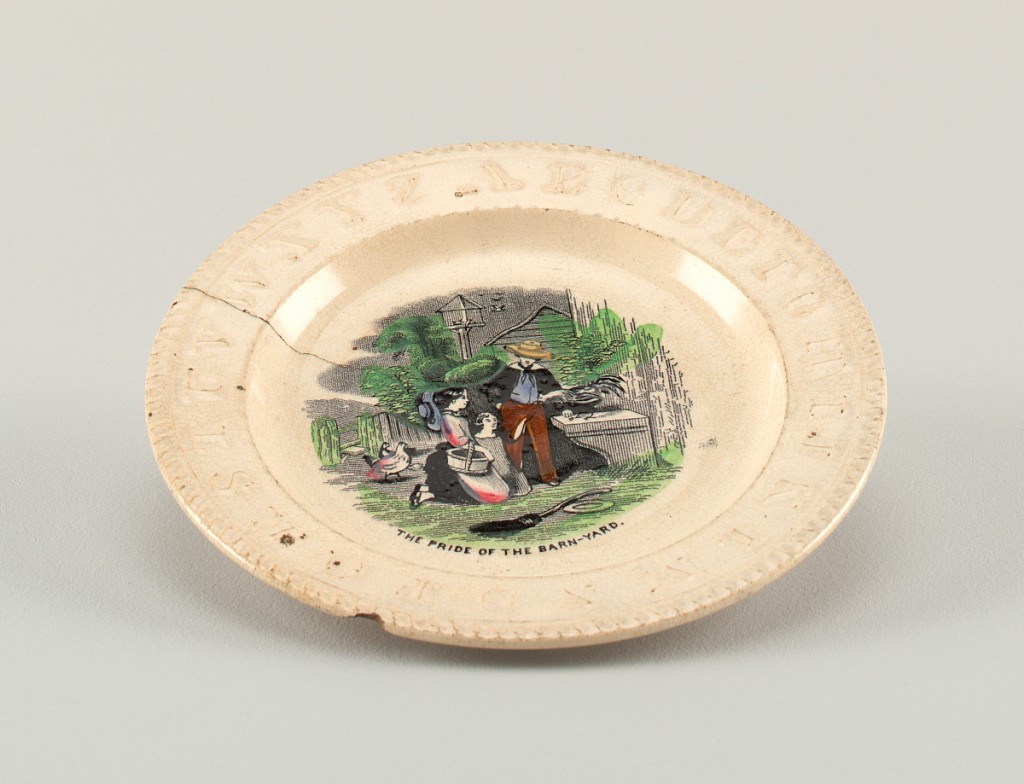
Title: Plate
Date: late 19th century
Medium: Creamware with underglaze transfer-printing and painting
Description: A and B, with flat marly bearing the alphabet in relief and rope moulding on rim.  B) of "The Pride of the Barnyard"--three children admiring a rooster.